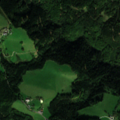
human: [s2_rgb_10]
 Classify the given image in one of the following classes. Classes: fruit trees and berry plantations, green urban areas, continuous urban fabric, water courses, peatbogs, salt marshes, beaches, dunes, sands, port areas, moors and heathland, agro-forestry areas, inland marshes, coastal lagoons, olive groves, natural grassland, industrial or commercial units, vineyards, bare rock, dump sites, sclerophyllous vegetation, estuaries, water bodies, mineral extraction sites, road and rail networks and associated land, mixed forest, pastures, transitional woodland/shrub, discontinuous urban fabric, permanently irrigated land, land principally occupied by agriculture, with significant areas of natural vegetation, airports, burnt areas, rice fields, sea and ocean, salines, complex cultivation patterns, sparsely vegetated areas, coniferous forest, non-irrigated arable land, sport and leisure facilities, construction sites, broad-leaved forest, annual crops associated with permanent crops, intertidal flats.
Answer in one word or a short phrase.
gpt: pastures, land principally occupied by agriculture, with significant areas of natural vegetation, mixed forest